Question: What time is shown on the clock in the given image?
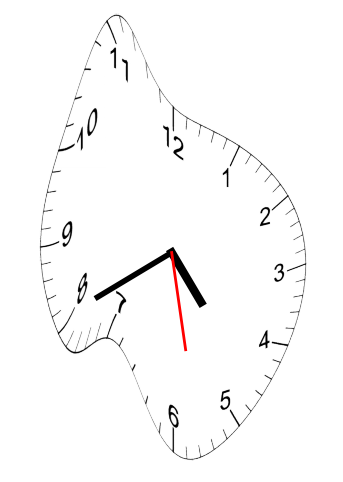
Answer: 04:40:28